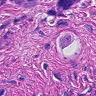
Metastatic tissue present: yes